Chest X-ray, PA view. Patient: 76 years old, sex M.
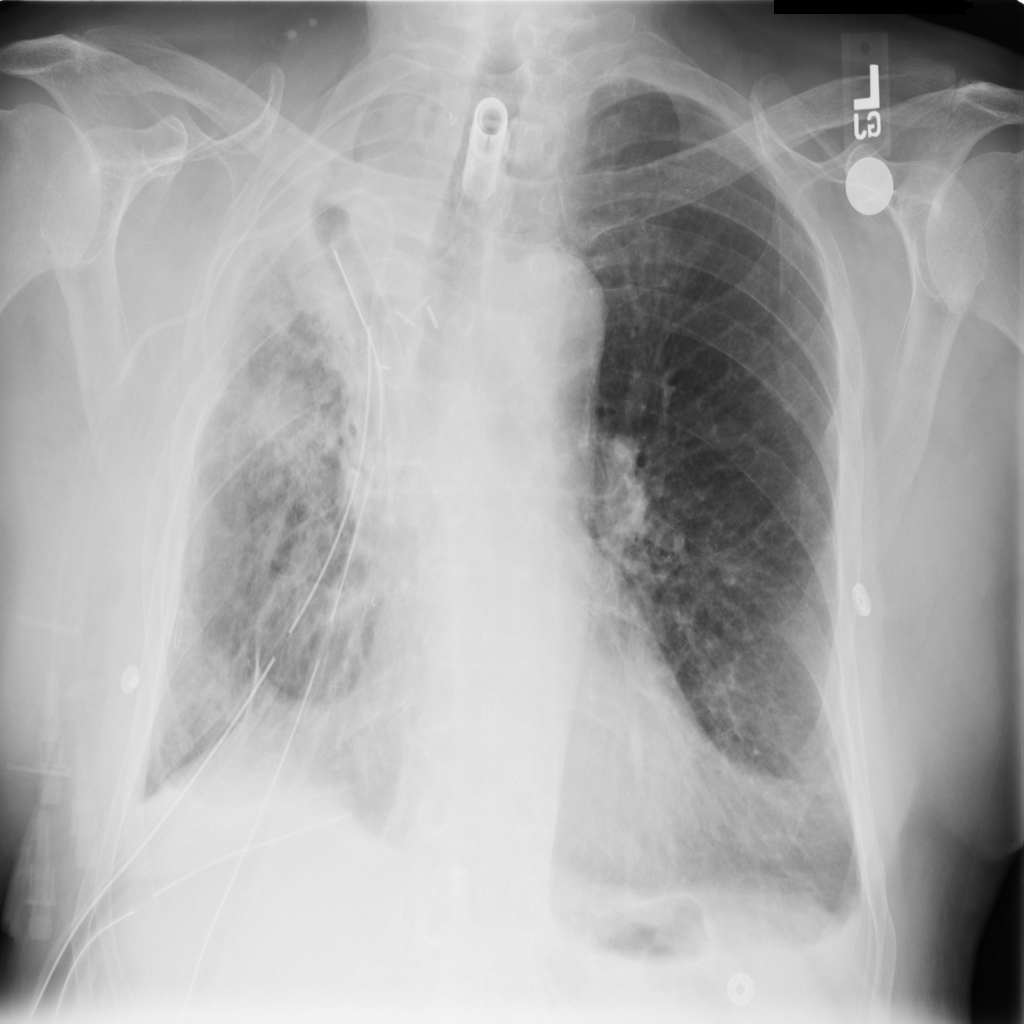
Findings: Effusion, Infiltration